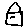
Label: house